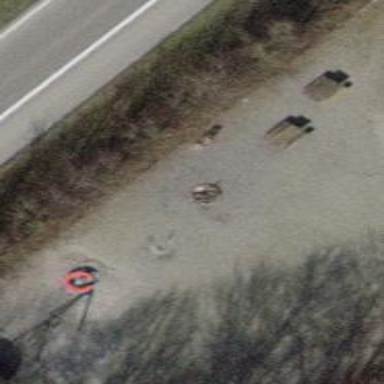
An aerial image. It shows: Picnic site with BBQ amenities.